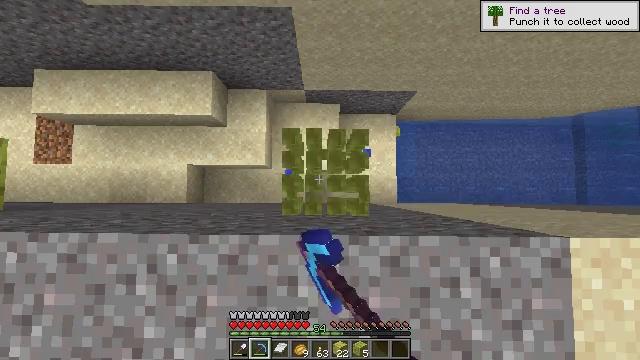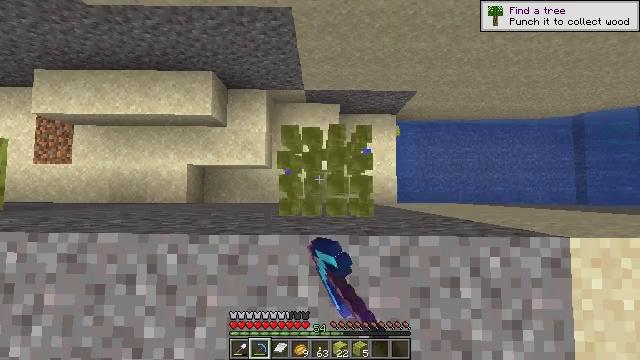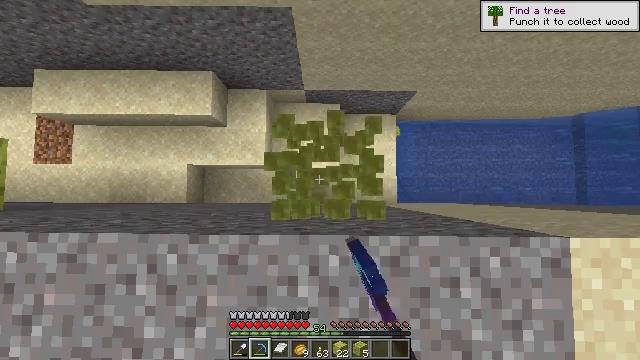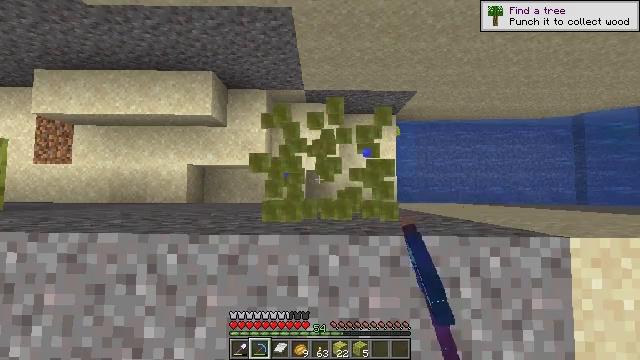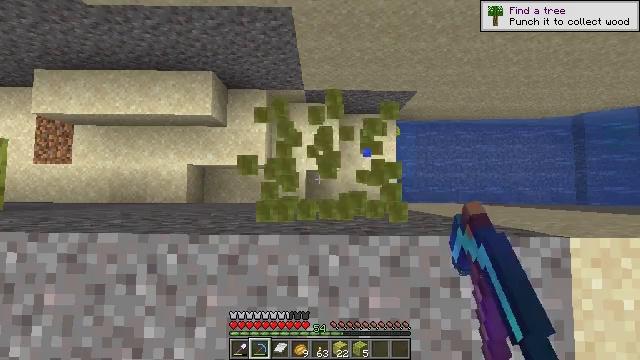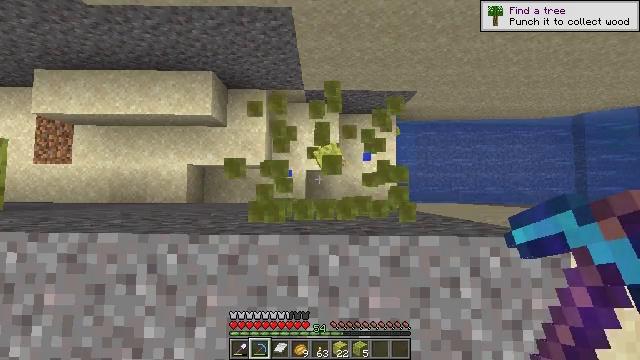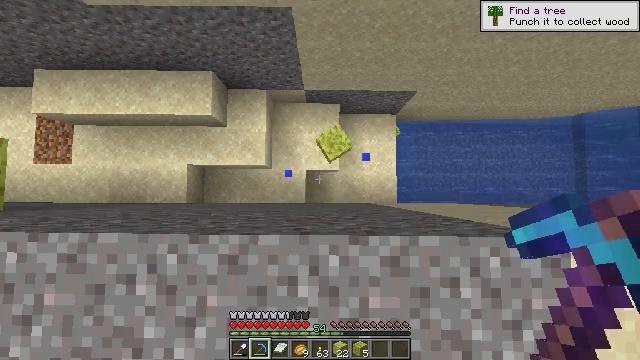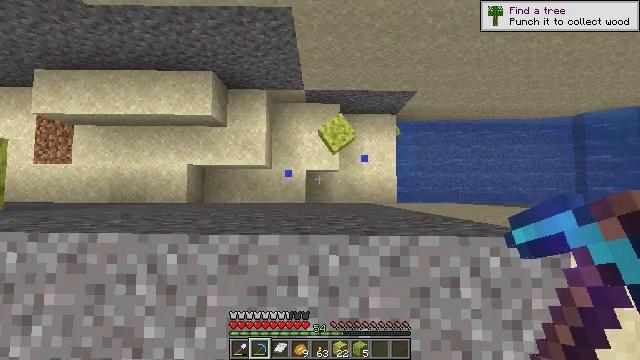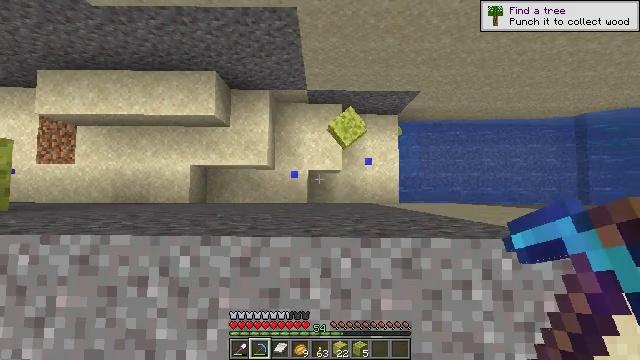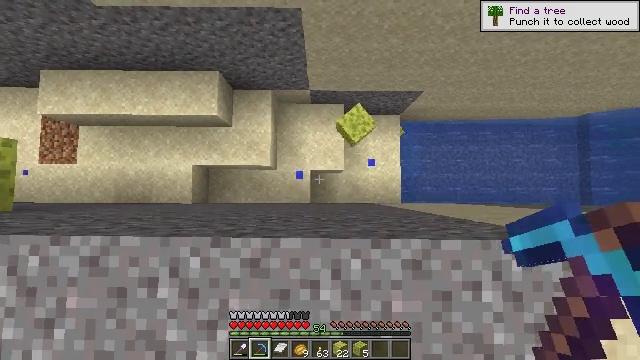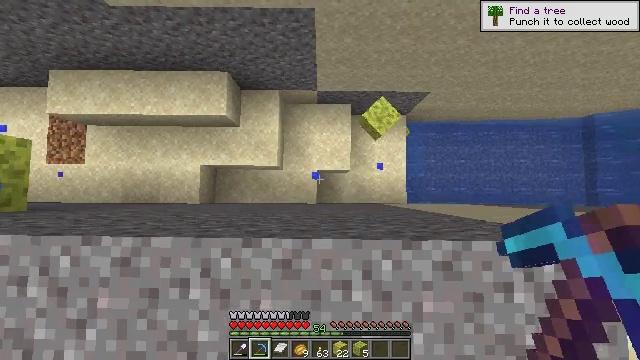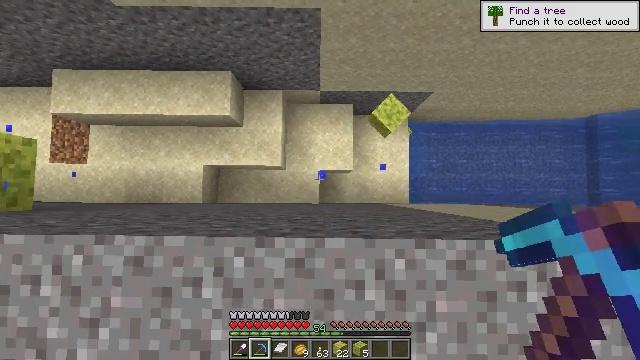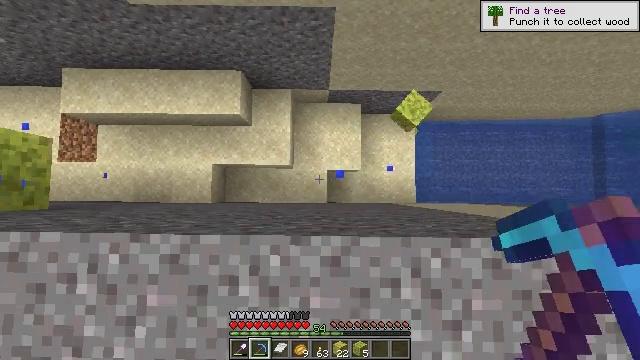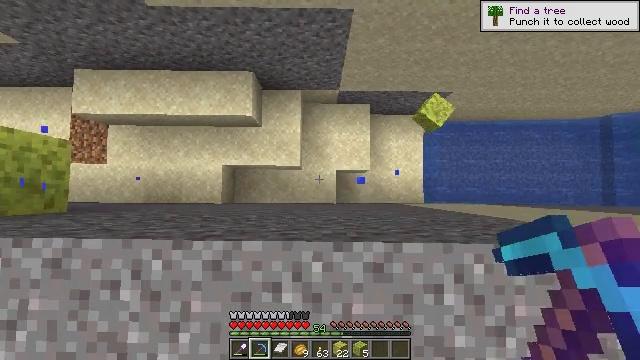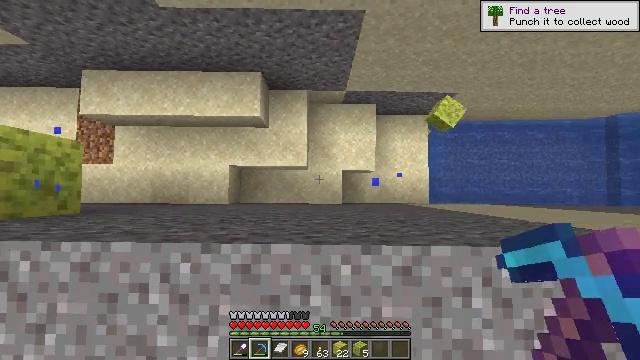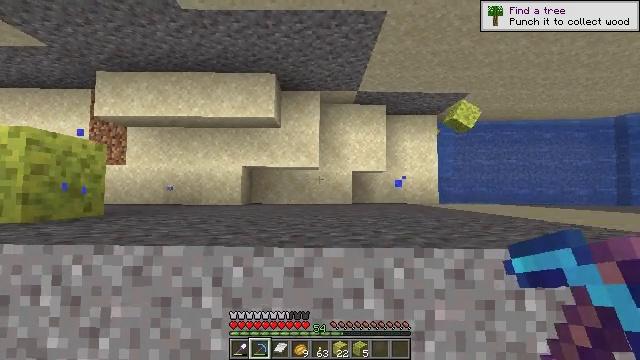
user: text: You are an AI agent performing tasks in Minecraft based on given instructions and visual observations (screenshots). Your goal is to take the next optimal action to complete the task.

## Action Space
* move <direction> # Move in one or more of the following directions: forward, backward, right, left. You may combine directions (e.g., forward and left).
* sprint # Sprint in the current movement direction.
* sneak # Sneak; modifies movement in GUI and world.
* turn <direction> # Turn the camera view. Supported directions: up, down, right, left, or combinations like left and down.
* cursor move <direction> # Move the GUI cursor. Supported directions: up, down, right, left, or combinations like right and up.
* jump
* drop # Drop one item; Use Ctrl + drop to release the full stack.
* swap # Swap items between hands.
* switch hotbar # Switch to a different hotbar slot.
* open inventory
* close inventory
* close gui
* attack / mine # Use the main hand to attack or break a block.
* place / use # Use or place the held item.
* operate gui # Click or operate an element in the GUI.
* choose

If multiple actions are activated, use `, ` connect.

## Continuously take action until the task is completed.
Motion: motion action
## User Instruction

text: Destroy the wet sponge to pick it up.
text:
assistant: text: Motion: attack / mine
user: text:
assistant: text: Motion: attack / mine
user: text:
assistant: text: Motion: no_op
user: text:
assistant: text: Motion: no_op
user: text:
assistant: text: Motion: no_op
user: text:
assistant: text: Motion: no_op
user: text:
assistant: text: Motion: no_op
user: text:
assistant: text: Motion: move left
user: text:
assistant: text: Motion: move left
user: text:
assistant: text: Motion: move left
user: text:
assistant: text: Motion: move left
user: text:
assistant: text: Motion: move left
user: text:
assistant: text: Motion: move left
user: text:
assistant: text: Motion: move left
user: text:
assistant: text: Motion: move left
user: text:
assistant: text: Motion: move left
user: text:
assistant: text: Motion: move left
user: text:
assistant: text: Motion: move left
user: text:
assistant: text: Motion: move left
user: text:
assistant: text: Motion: move left
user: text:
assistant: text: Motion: move left
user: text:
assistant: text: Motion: move left
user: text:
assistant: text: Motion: move left
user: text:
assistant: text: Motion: move left
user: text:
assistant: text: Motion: move left
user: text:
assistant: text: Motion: move left
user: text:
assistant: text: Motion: move left
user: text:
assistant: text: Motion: move left
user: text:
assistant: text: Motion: move left
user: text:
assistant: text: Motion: move left